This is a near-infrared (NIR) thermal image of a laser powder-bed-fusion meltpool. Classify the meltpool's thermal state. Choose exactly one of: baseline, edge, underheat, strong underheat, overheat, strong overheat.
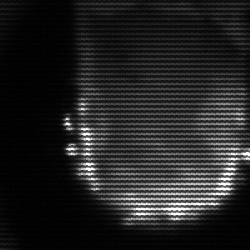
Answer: baseline